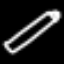
Label: pencil